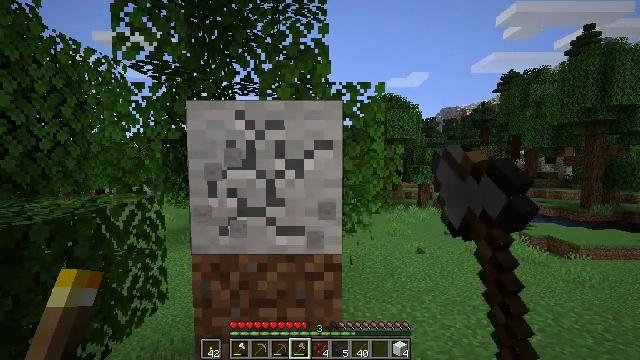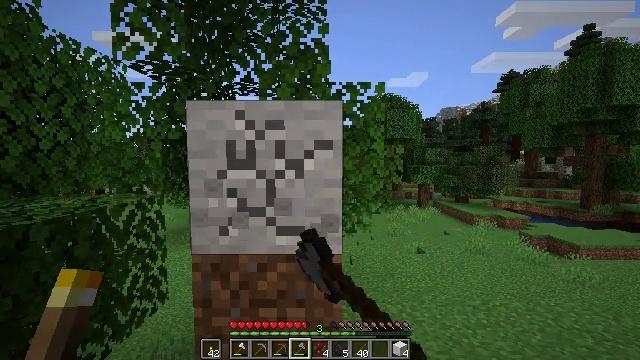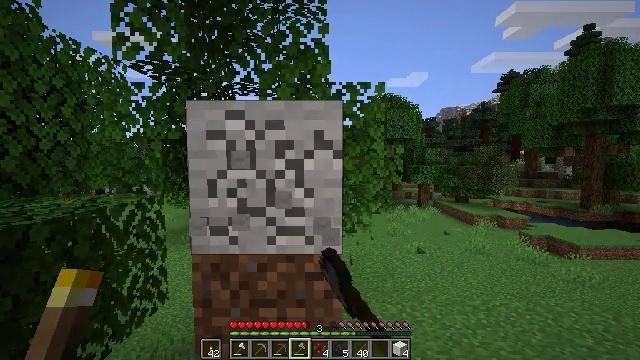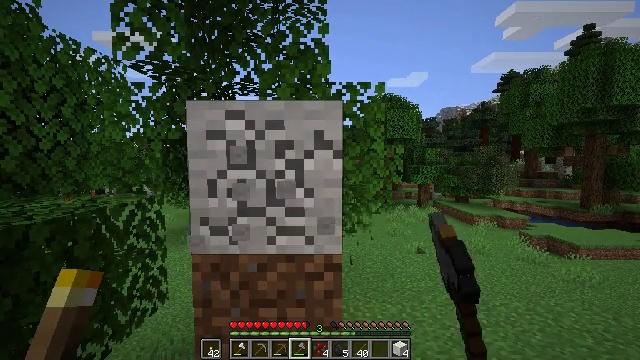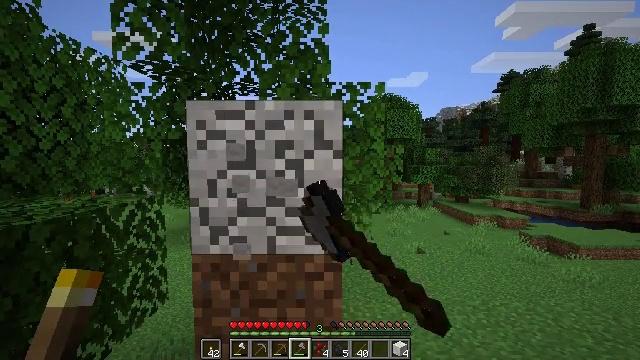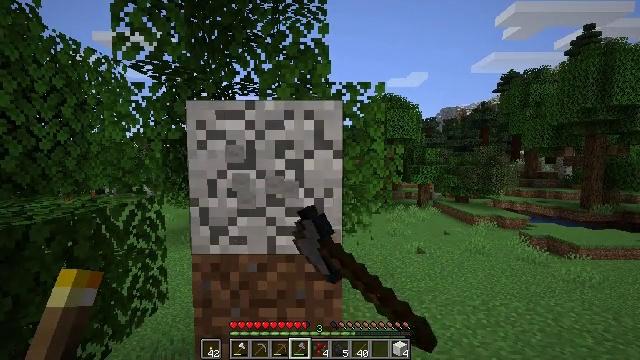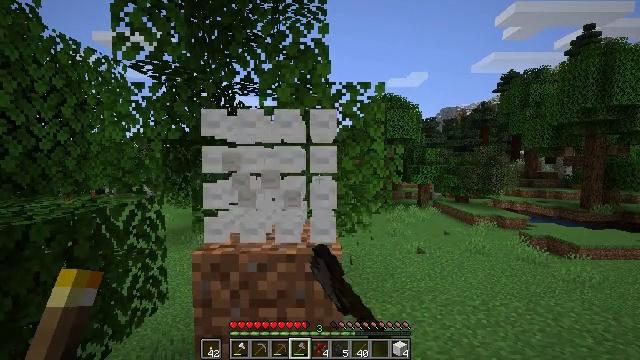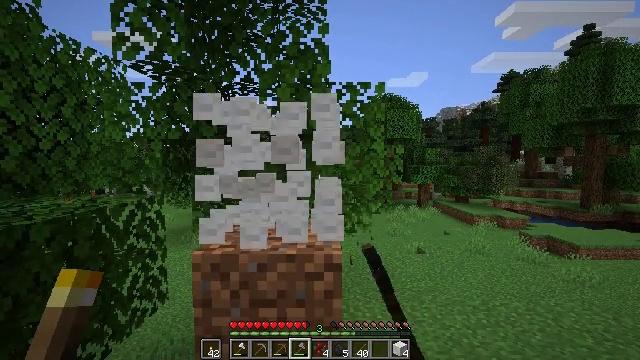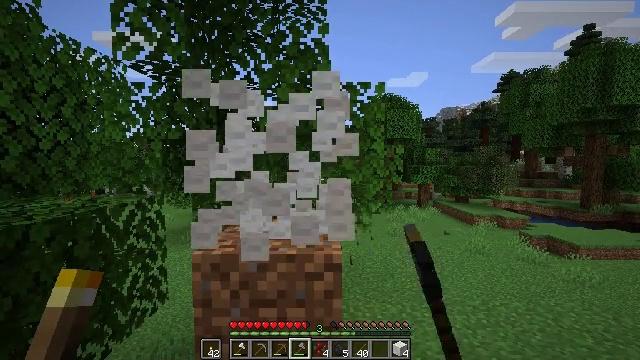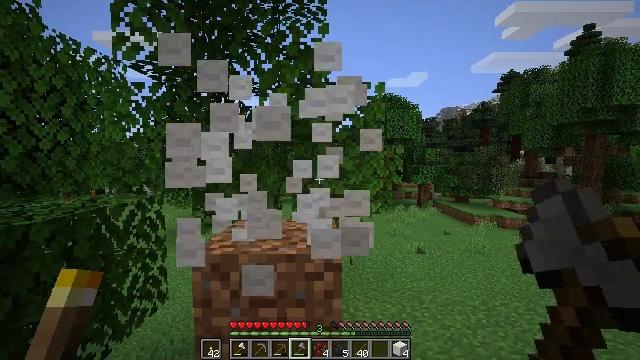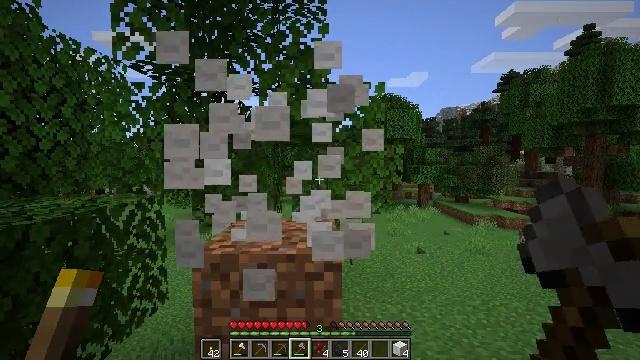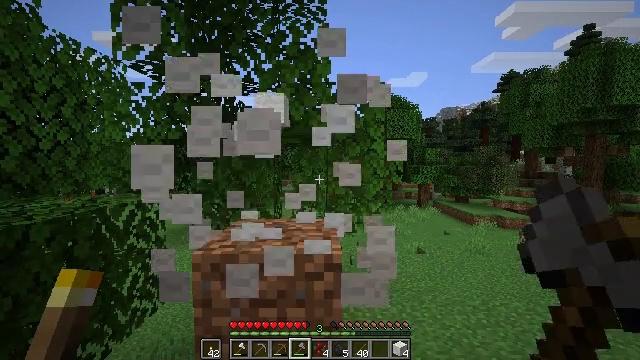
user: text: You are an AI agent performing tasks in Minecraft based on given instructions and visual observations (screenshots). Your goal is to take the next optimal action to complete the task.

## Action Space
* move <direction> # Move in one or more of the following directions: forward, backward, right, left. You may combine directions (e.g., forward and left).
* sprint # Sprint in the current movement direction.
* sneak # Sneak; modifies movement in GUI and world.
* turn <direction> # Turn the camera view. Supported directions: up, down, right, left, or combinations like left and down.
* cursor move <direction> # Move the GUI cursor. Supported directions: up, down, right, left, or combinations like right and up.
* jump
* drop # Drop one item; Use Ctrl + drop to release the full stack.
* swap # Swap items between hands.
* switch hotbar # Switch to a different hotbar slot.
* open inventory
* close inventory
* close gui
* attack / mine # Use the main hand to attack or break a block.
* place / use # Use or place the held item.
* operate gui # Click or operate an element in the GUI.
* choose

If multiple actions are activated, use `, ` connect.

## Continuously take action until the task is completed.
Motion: motion action
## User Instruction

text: Break the white wool for crafting.
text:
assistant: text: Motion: attack / mine
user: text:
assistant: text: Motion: attack / mine
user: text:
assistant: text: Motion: attack / mine
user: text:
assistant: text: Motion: attack / mine
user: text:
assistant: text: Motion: attack / mine
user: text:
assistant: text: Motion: attack / mine
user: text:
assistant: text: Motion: attack / mine
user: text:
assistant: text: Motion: attack / mine
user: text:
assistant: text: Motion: attack / mine
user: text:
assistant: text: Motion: attack / mine
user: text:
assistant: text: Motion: attack / mine
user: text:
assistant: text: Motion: attack / mine